Question: This may be more of a mathmatical problem rather than a direct programming issue.
I'm trying to create a curve, that simulates a market's interest in your product (I'm making a simulation game) in my script.
There are some criterias that has to be met
- - - - -
Consider the following image as a demonstration as to what I'm trying to achieve
My original thought was that for each step I would increase or decrease it with a random number, the higher the current step would be the higher the chance of the curve falling would be, but there are some errors with that idea, like drastic change to the step.
I'm coding this is PHP, but the theory should apply to any programming language, any ideas as to what would be the best way to generate a random graph as shown above?
In the end, I only need the actual numbers for the graph so I can store the data. I was thinking a multi dimensional array, so that I could store multiple graphs in one array like so:
(Disclaimer, the blow example, is not based on the graph)
'''
$graph = array('Americas' => array(0, 15, 20, 33, 34, 38, 47, 52, 60, 65, 73, 23, 18, 12, 16, 18, 22));
'''
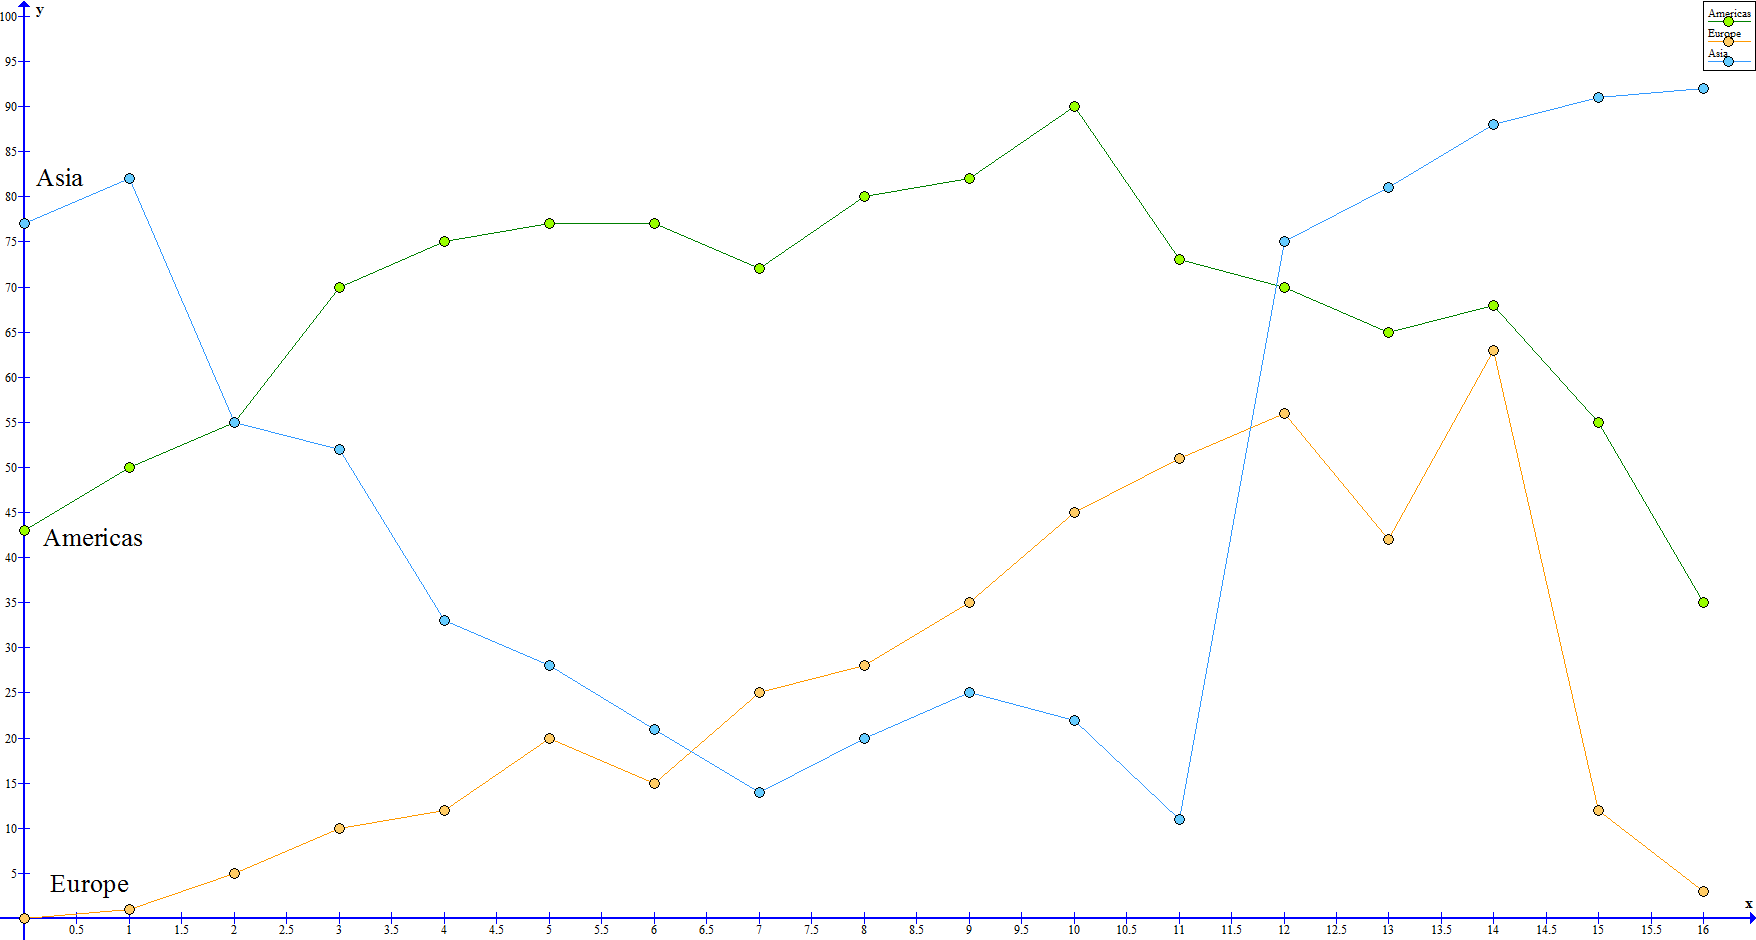
Answer: What you probably want and what is routinely used in the description of markets is the geometric Brownian motion. In abstract terms it is defined by a stochastic differential equation
'''
dX(t)=X(t)*[ r*dt+s*dB(t) ]
'''
where r is the drift or average growth, s is the variance or volatility and dB(t) is a random variable following a normal distribution N(0,dt). One can discretize this for t=t0+k*Dt as
'''
X(t+Dt)=X(t)*[ 1+r*Dt+-s*(Dt) ]
'''
where the sign is chosen randomly with probability 0.5 in each direction. This works well for very small values of Dt. For larger steps use
'''
X(t+Dt)=X(t)*[ 1+r*Dt+s*z(t)*(Dt) ]
'''
where the random variable z(t) follows a standard normal distribution.
For more complicated methods see "Financial computations without agonizing pain"[1]
<URL>